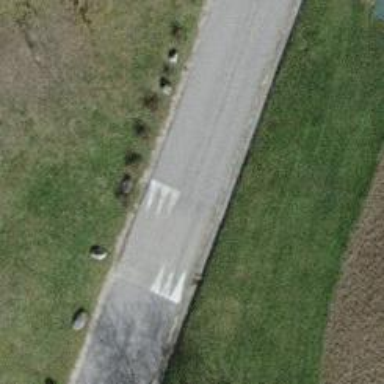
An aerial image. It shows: Bump for traffic calming.